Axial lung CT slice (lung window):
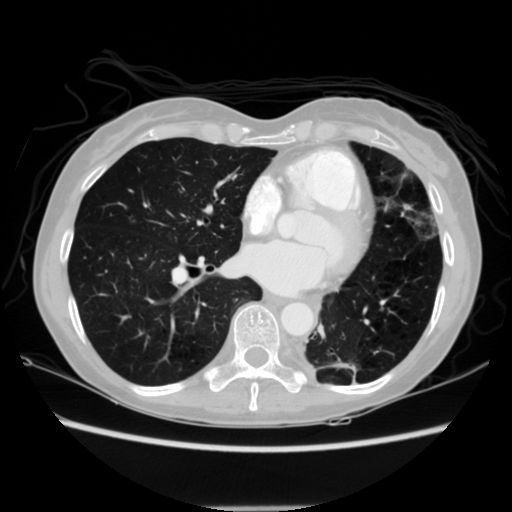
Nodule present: no